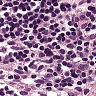
Metastatic tissue present: no